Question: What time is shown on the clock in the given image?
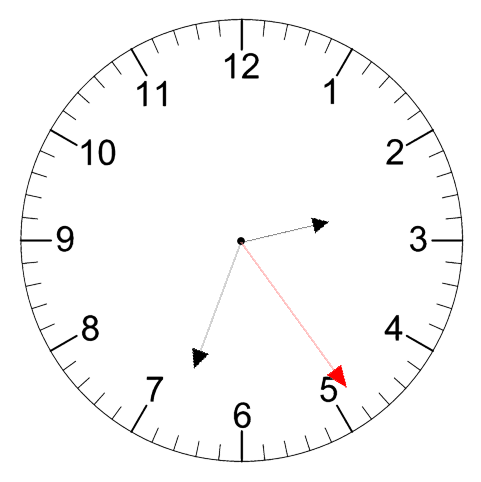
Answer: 02:33:24